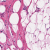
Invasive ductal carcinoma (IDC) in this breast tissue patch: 0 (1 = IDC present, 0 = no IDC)